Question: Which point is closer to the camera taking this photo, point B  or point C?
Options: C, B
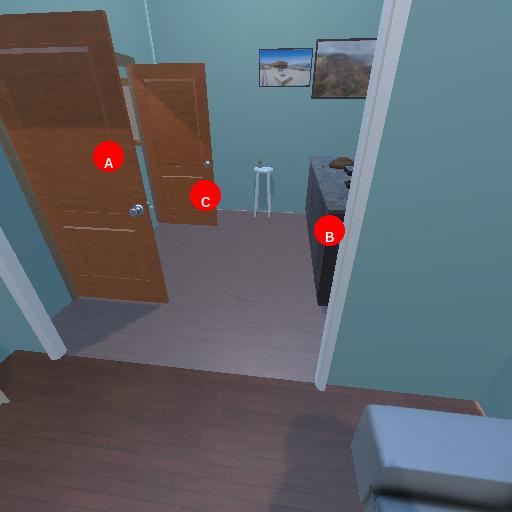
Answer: C